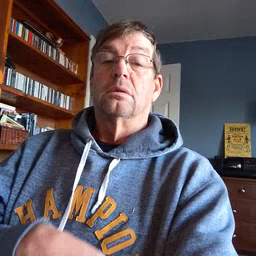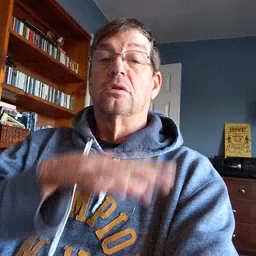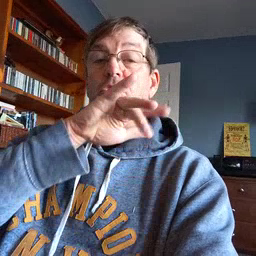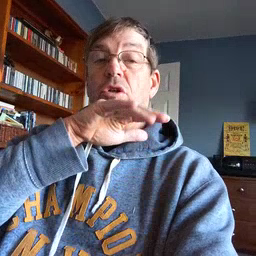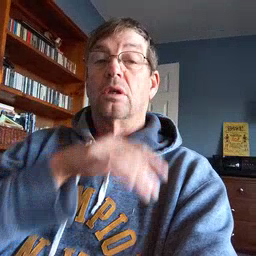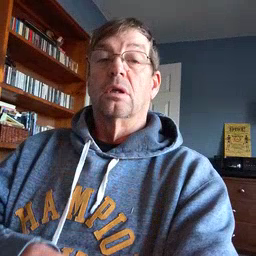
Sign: dirty